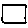
Label: square